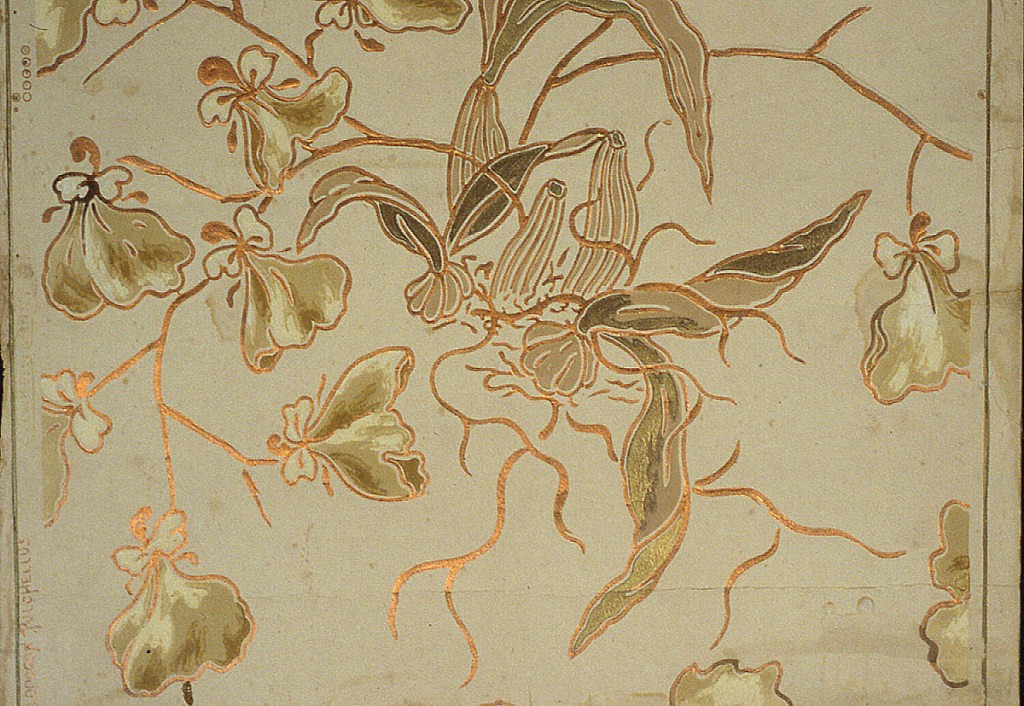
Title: Sidewall
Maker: W. Campbell & Co.
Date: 1890–1900
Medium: Machine-printed, embossed
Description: Light green-yellow ground, conventional flowers and leaves in darker shade outlined heavily with bronze. Marked: "Campbell and Co. Calopocon Pulchellus". Outline of design is embossed in copper bronze.